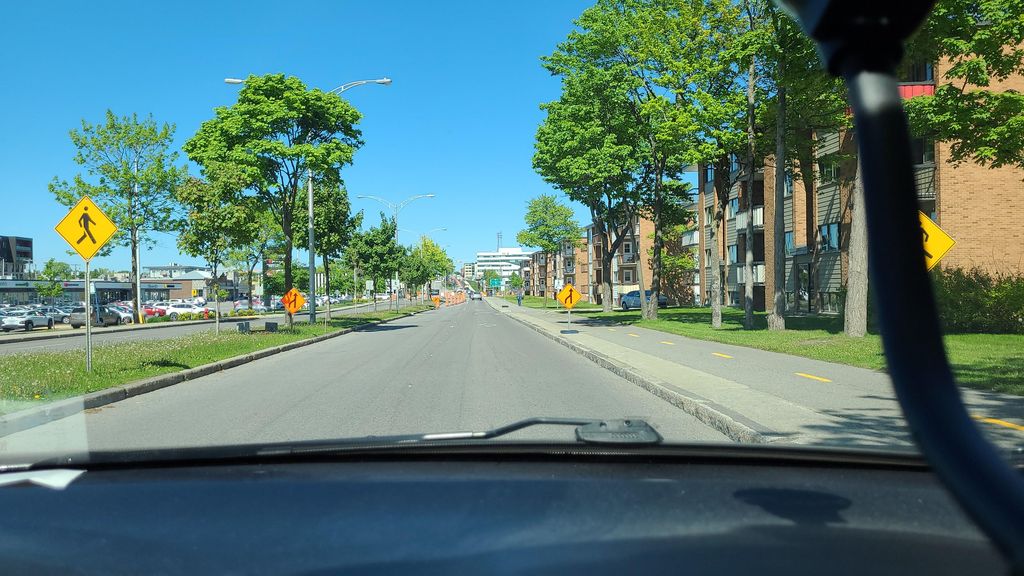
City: quebec_city